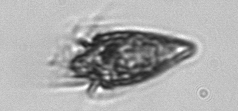
Label: Strombidium_tintinnodes